Question: I have the problem , that my legend is too large, my code:
'''
par(mfrow=c(1,2))
hist(alvsloss,breaks = 100, freq=F,main="Histogramm,
density curve (gaussian kernel)
and fitted normal distribution of Allianz simple losses ",xlim=c(-0.15,0.15),xlab="loss",ylab="density",cex.axis=1.2,cex.lab=1.2)
lines(density(alvsloss), col="black", lwd=2)
curve(dnorm(x, mean = mean(alvsloss), sd = sd(alvsloss)), add=TRUE, col="black",lwd=2,lty="dotted")
legend(-0.155, 30, c("(Gaussian) Kernel density","fitted normal distribution"),lwd=2, cex=0.8,
col=c("black","black"), lty=1:2)
qqnorm(alvsloss,main="normal QQ Plot",cex.axis=1.2,cex.lab=1.2)
qqline(alvsloss)
'''
This gives the following picture:

The problem is, that the legend on the left is too big, how can I control the width of the box? The box is way too large.
data can be found here: <URL>
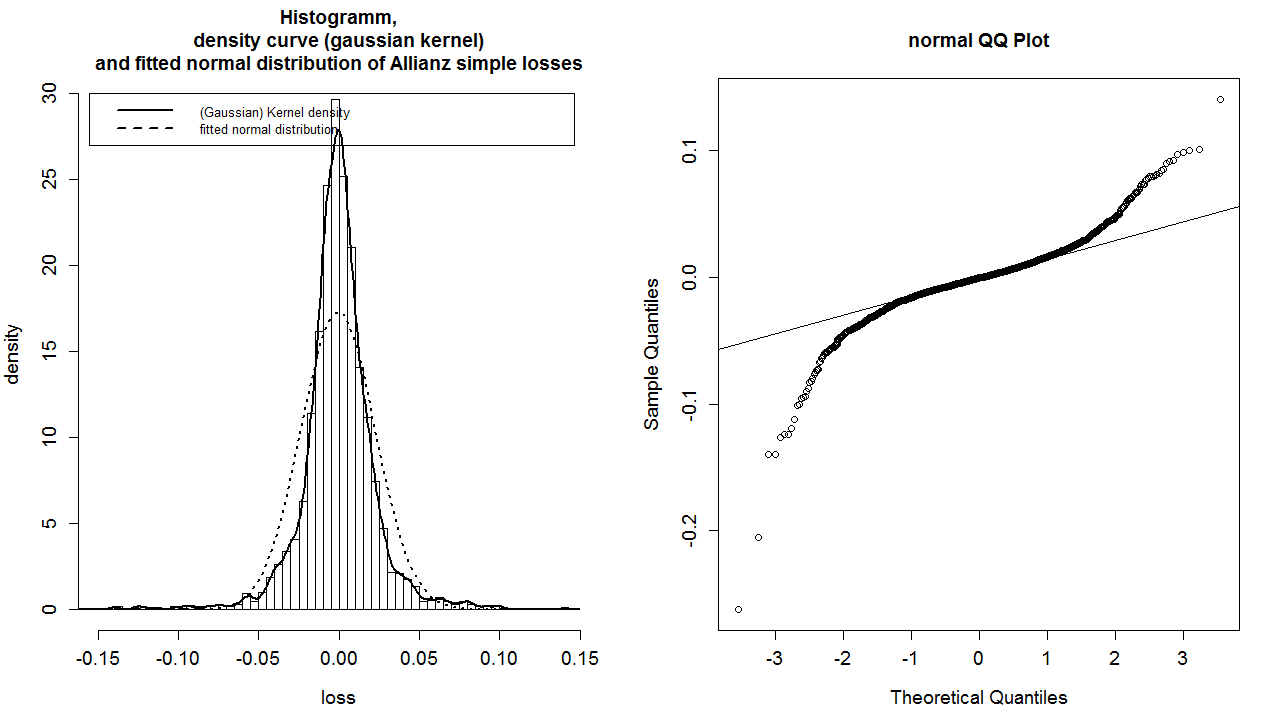
Answer: The white space on the right of you legend tells me that you manually widened your plot window. Legends do not scale well when it comes to manual re-sizing.
The solution is opening a plot of the exact size you need before plotting. In Windows, this is done with 'windows(width=10, height=8)'. Units are in inches. The surrounding box should now be tighter with the text.
If this is still not satisfactory, you should try:
1. Reducing the font size of the legend cex=0.7
2. Removing the box around the legend bty = "n" and using
to split your legend onto several lines
3. You can put your legend even more on the left using "topleft" instead of coordinates
Here's how I would do it:
'''
legend("topleft",
legend=c("(Gaussian)
Kernel
density","Fitted
normal
distribution
"),
bty = "n",lwd=2, cex=0.7, col=c("black","black"), lty=1:2)
'''